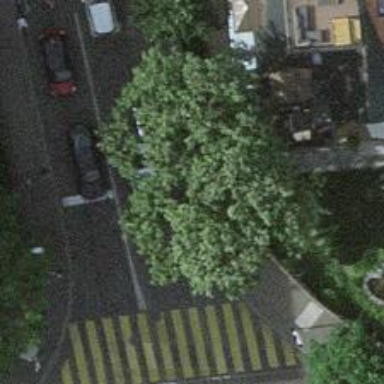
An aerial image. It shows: Asphalt cycleway that serves as link.